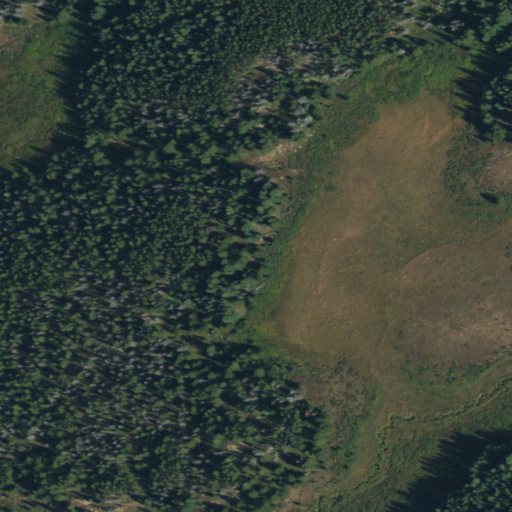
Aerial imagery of plain(s) in Colorado named Dubach Meadows containing evergreen forest, herbaceous wetlands, woody wetlands, and shrub